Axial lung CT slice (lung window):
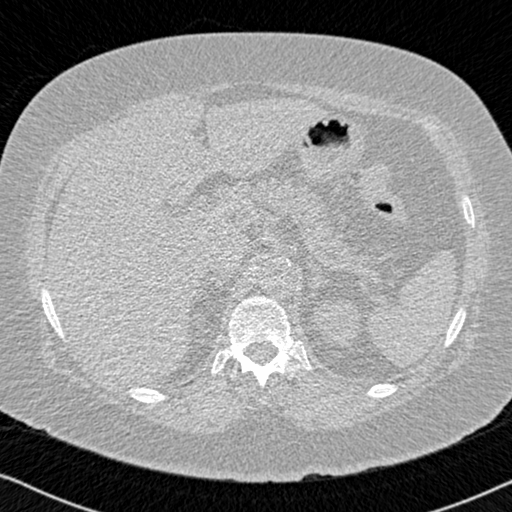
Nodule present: no